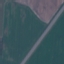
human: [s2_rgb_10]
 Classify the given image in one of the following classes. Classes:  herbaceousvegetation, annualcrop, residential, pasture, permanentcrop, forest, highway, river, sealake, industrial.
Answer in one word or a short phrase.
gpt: Highway